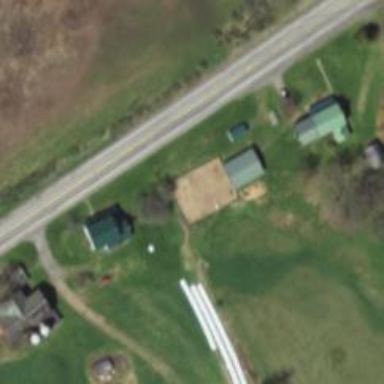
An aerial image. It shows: Agricultural building.